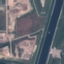
Land use / land cover class: River